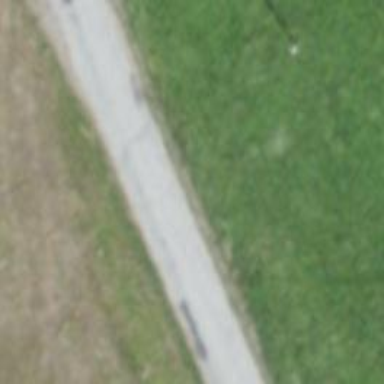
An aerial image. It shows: Unclassified road with asphalt surface.